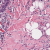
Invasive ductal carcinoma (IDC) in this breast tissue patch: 1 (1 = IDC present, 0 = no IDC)